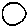
Label: circle